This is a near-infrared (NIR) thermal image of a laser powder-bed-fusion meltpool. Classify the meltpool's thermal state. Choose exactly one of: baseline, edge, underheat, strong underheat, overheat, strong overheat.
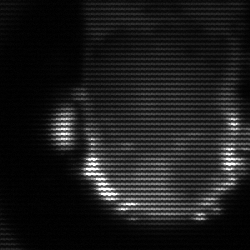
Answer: baseline